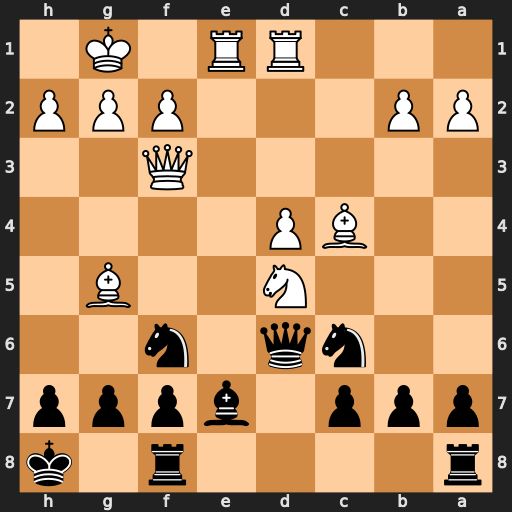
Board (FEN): r4r1k/ppp1bppp/2nq1n2/3N2B1/2BP4/5Q2/PP3PPP/3RR1K1
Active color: b
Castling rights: -
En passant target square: -
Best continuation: Nxd5 Qxd5 Qxd5 Bxd5 Bxg5